Field crop: maize
Growth stage: 2
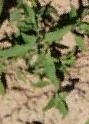
Species: atriplex